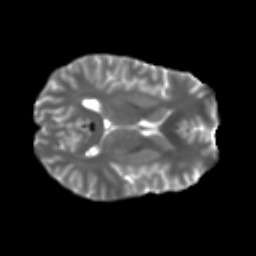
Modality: T2w
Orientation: axial
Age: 22
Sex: male
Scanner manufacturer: ge
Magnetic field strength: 3 T
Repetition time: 7.8 s
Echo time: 0.0607 s